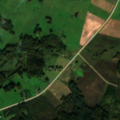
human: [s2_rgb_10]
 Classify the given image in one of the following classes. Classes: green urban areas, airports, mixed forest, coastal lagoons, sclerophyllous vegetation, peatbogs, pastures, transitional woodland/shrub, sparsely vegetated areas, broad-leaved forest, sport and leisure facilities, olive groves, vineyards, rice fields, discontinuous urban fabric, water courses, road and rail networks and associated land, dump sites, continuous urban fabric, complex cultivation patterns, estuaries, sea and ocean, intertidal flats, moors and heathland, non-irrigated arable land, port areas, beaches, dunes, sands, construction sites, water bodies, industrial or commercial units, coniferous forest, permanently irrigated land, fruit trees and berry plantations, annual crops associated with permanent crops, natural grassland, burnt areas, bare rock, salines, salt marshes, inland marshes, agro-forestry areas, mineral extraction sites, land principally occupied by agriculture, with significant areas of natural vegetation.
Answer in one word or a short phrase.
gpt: non-irrigated arable land, pastures, complex cultivation patterns, land principally occupied by agriculture, with significant areas of natural vegetation, mixed forest, transitional woodland/shrub